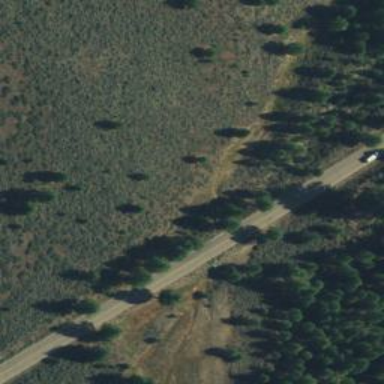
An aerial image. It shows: Culvert tunnel.